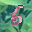
Label: 6